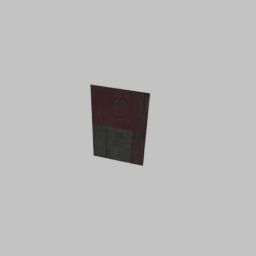
Label: decoration